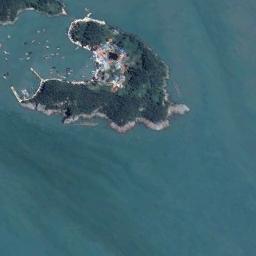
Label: island